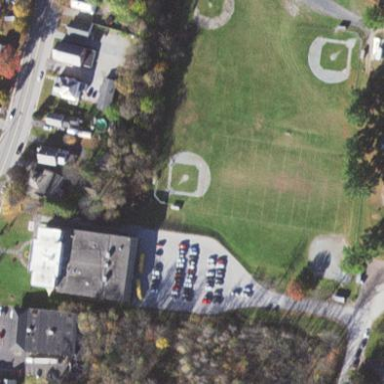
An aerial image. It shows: Baseball pitch for leisure land.